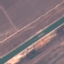
Label: River